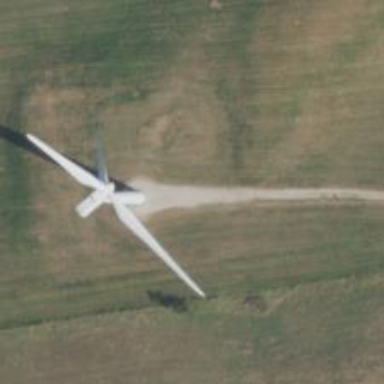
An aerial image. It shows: Wind generator using horizontal axis wind turbines.